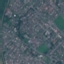
Land use / land cover class: Residential